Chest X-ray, PA view. Patient: 48 years old, sex F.
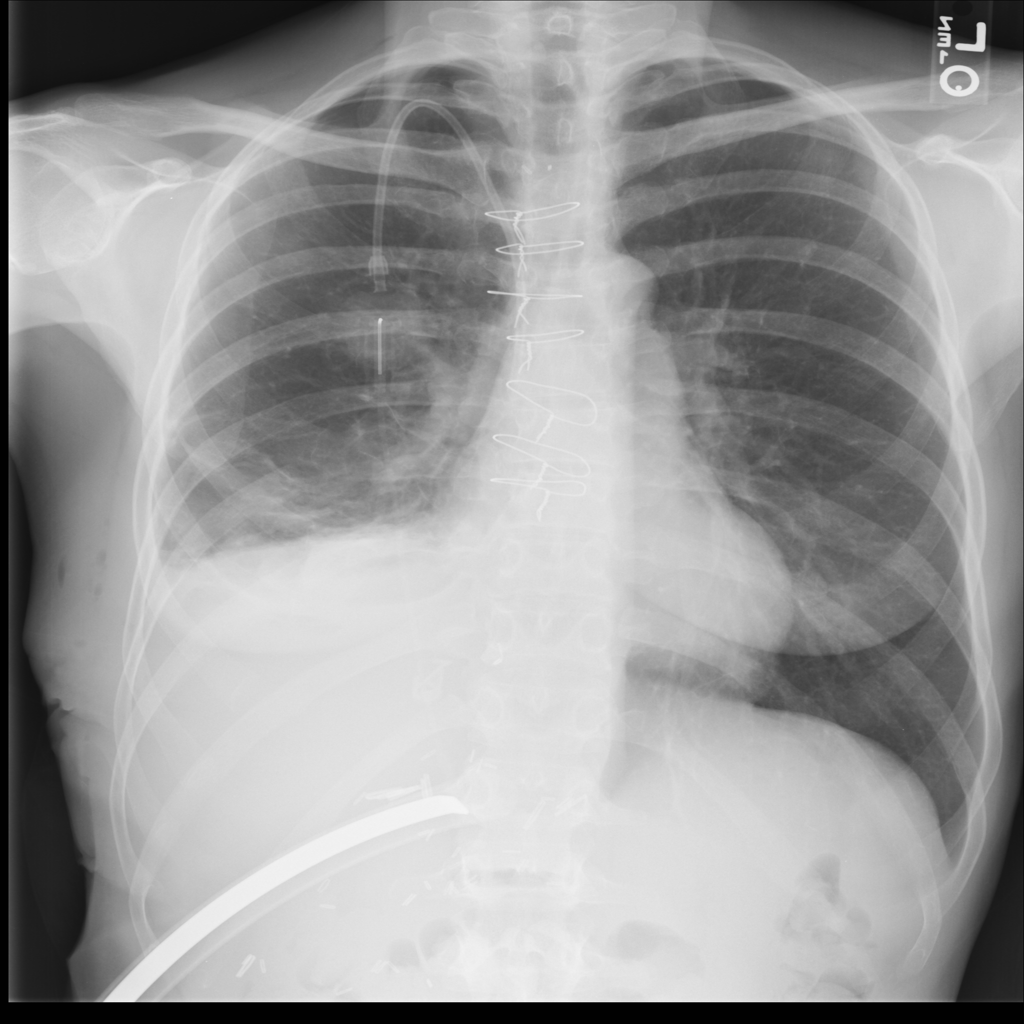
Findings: Atelectasis, Emphysema, Pneumothorax